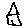
Label: house